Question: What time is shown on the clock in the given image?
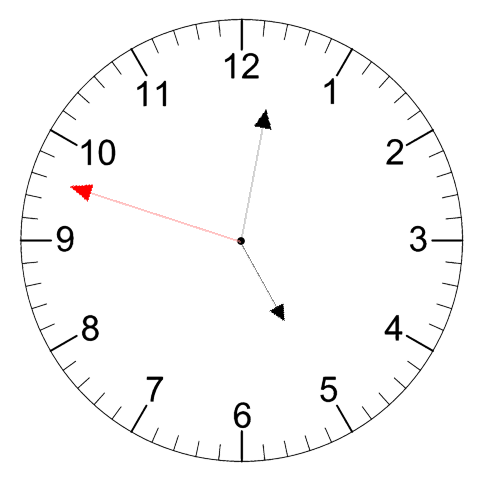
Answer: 05:01:48